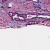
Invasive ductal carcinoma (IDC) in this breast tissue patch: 1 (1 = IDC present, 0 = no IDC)